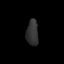
Tissue: lung
Cell type: Smooth muscle cells
Senescence score: 0.7996
Nuclear area (px): 297
Mean DAPI intensity: 50.589